Question: I have a player and a platform on my scene. The scene is in 2D.
Here are components:
<URL>
Here are components:
[]
To move the player - I use method:
'''
CharacterController controller;
public float speed = 3.0F;
void Start()
{
controller = GetComponent<CharacterController>();
}
void Update()
{
float movement = Input.GetAxis("Horizontal");
Vector2 movementVector = new Vector2(movement, 0f);
controller.SimpleMove(movementVector * speed);
}
'''
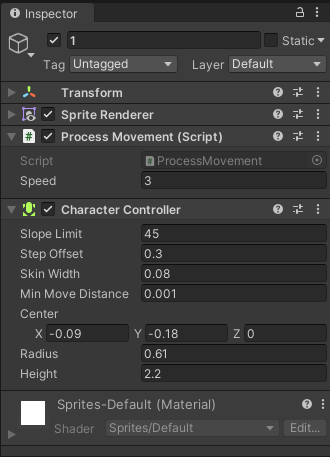
Answer: I'm afraid what you're trying to achieve will not work as expected. Character Controller is actually intended for 3D and you're expecting it to collide with 2D colliders that works differently and most importantly are not compatible
Character Controller brings 3D capsule collider to it's object - see <URL>
You may try to experiment with adding some 2D collider and eventually also RigiBody2D to your object. Character Controller is intended also for cases without using physics (except collisions), so if that's the case also for your 2D game, creating own character controller could be quite straight forward option as well